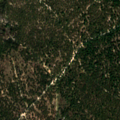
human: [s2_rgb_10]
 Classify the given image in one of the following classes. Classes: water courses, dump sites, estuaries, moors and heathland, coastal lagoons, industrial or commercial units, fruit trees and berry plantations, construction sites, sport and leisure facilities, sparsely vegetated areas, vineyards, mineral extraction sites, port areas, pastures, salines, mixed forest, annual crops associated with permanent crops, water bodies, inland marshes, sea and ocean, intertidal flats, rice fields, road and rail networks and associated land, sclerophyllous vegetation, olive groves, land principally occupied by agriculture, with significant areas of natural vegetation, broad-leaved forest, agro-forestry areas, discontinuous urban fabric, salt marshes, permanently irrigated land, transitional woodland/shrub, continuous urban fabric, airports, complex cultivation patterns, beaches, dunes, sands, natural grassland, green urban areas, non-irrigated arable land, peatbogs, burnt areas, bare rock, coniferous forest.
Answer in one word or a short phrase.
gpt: broad-leaved forest, mixed forest